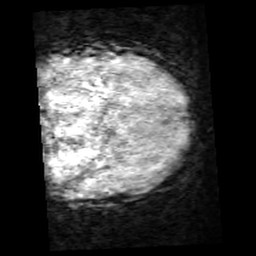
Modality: SWI
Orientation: coronal
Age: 10
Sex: male
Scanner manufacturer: siemens
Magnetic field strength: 3 T
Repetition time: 0.027 s
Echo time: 0.02 s